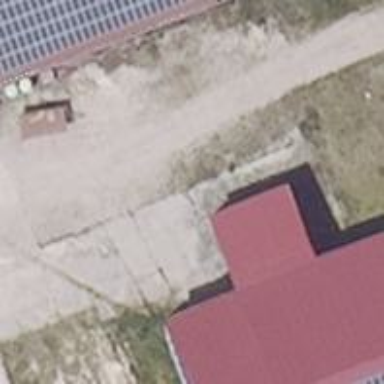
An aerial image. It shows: Gabled roof of grey-colored farm auxiliary building with its roof oriented along the structure.